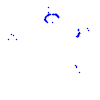
Particle: kaon